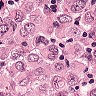
Metastatic tissue present: yes